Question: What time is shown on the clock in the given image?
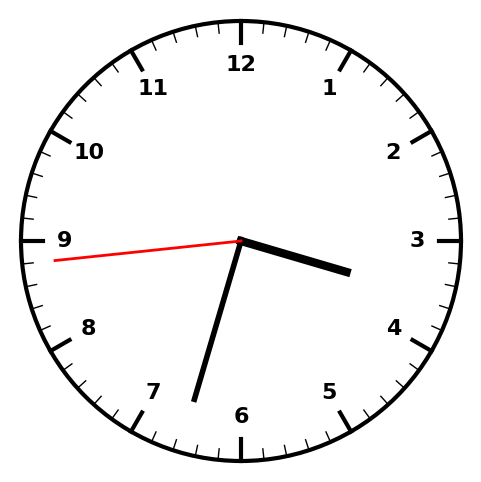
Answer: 03:32:44